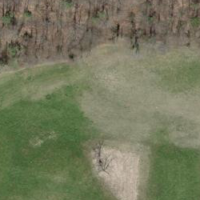
EUNIS habitat code: 52
Species observed at this site:
Fagus sylvatica